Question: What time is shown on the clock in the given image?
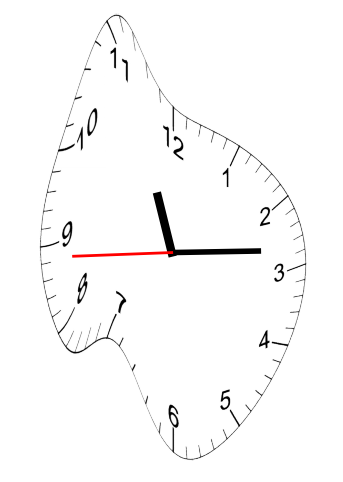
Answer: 11:13:44